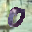
Label: 0